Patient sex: M
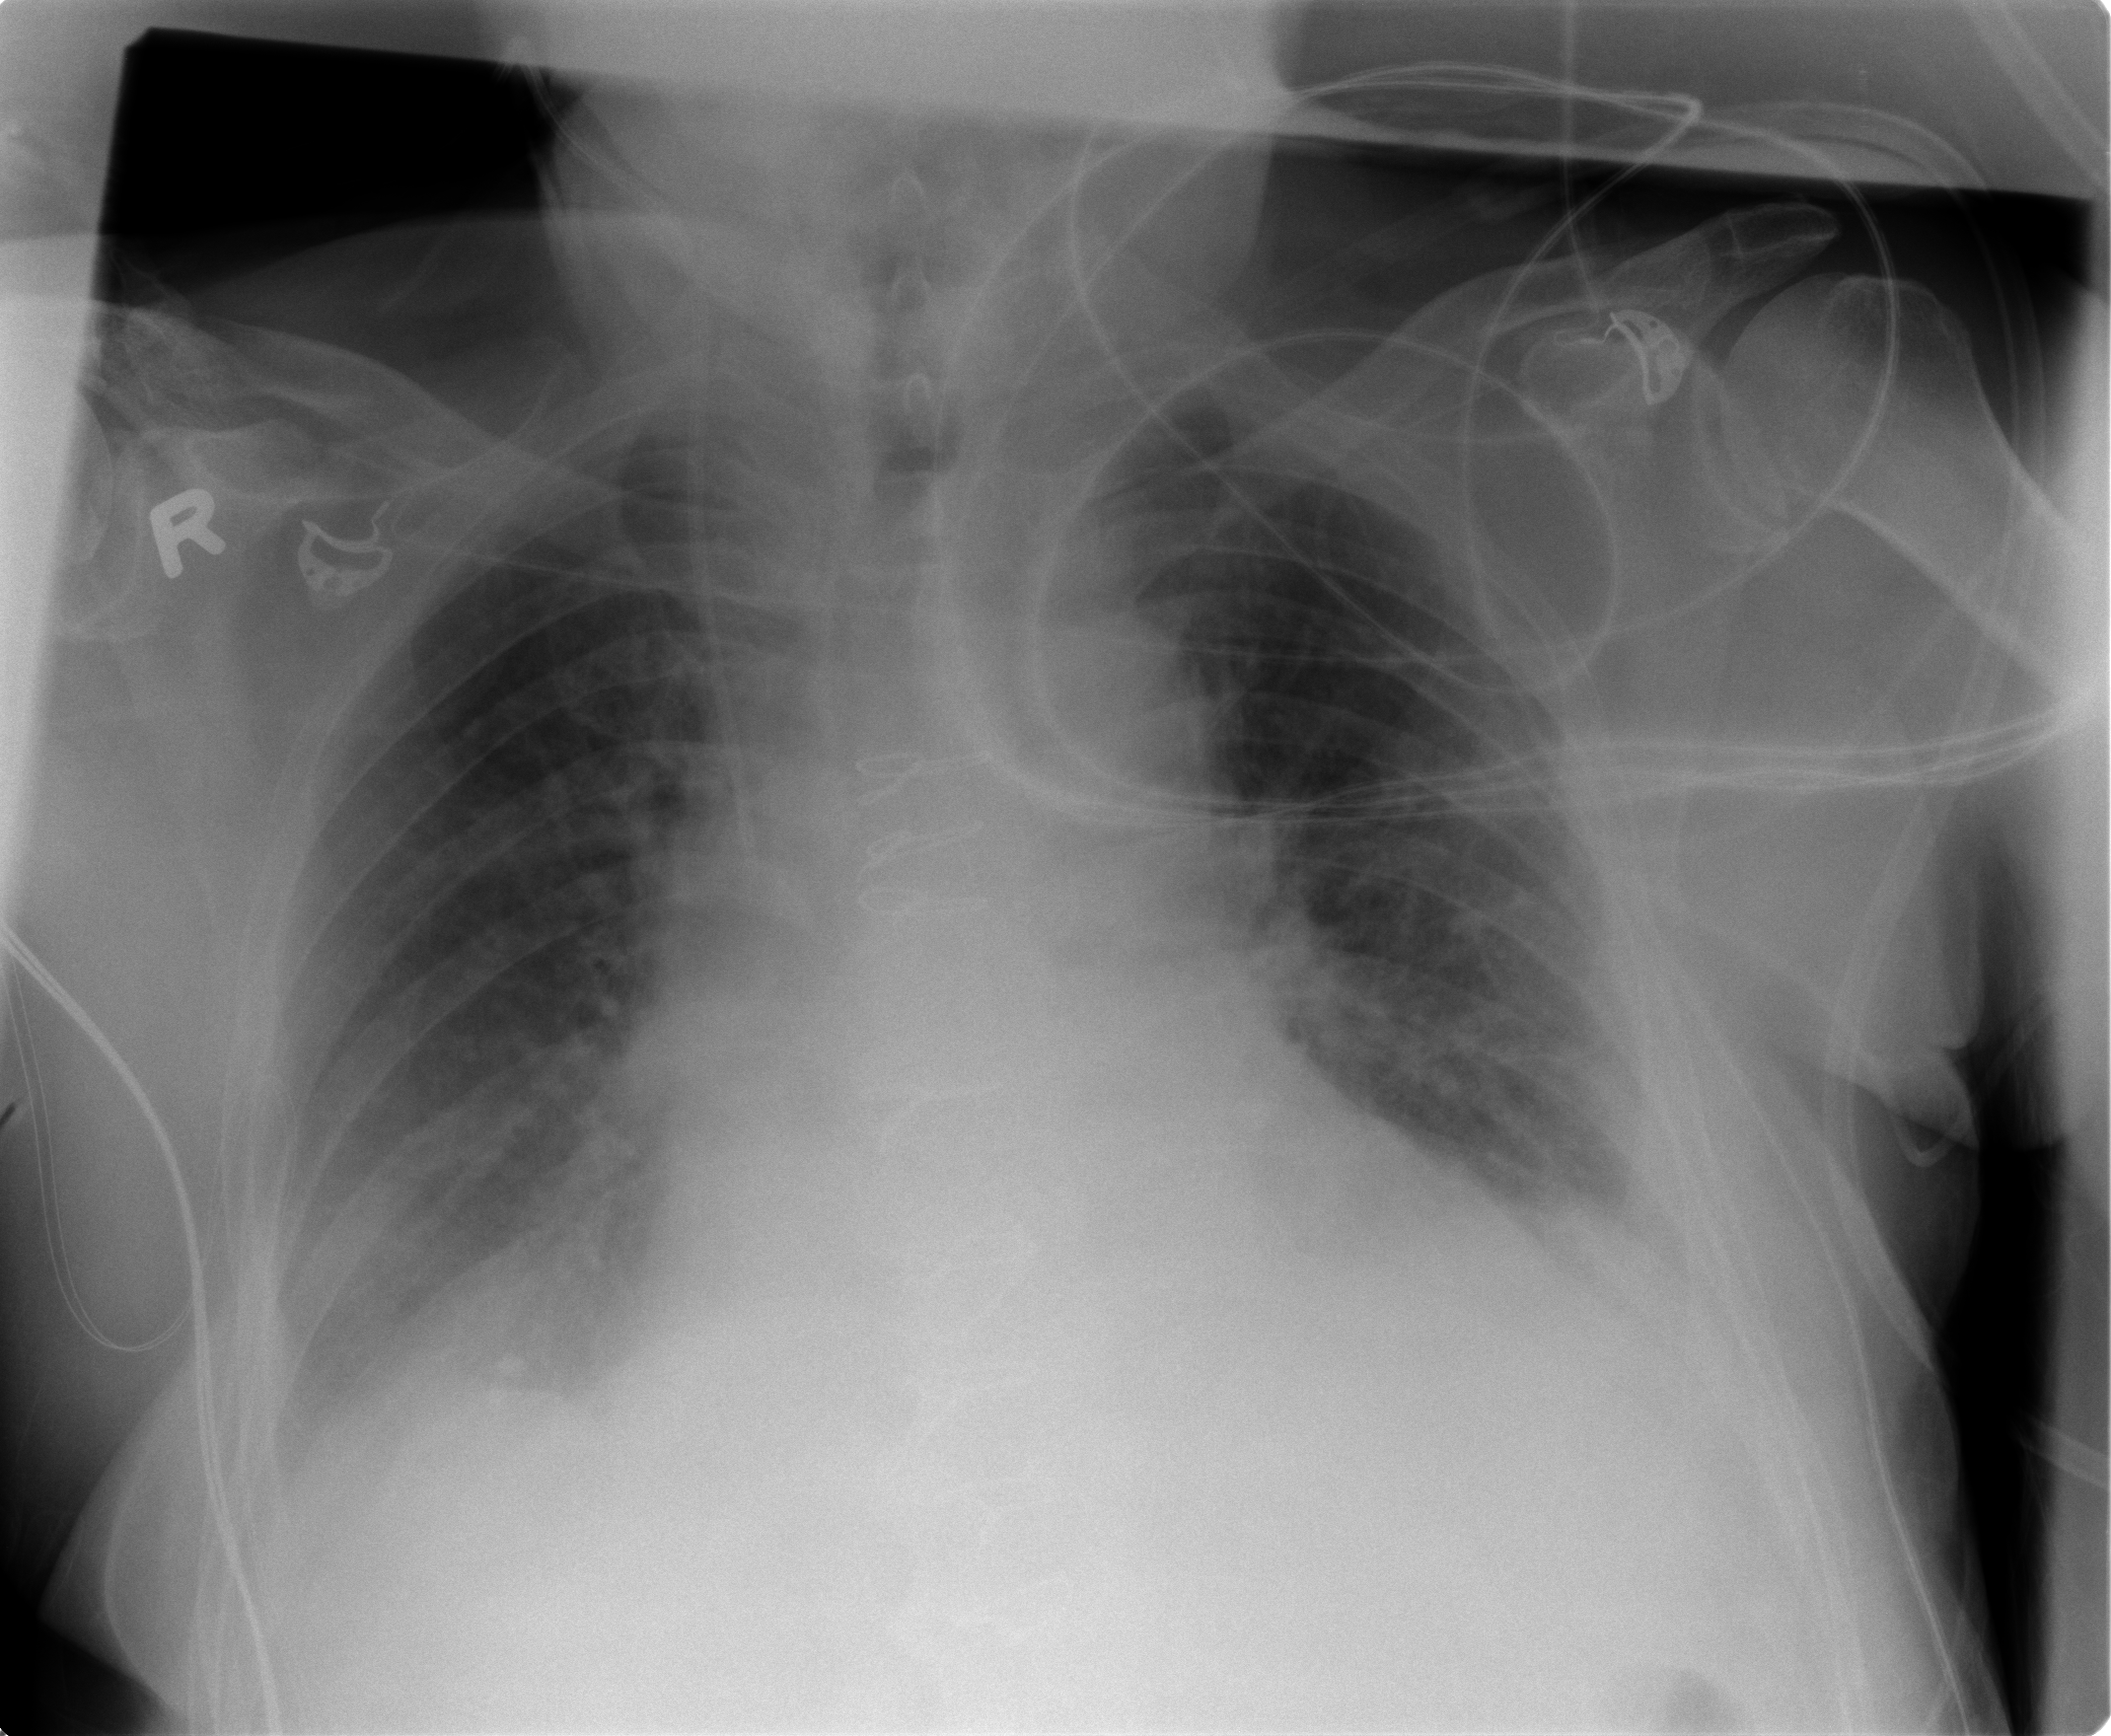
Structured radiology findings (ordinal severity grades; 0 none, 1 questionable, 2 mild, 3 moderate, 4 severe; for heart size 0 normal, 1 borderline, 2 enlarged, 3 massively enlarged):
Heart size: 2
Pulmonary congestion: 2
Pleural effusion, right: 2
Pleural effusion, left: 2
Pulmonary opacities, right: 1
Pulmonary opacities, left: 0
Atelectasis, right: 2
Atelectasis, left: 2